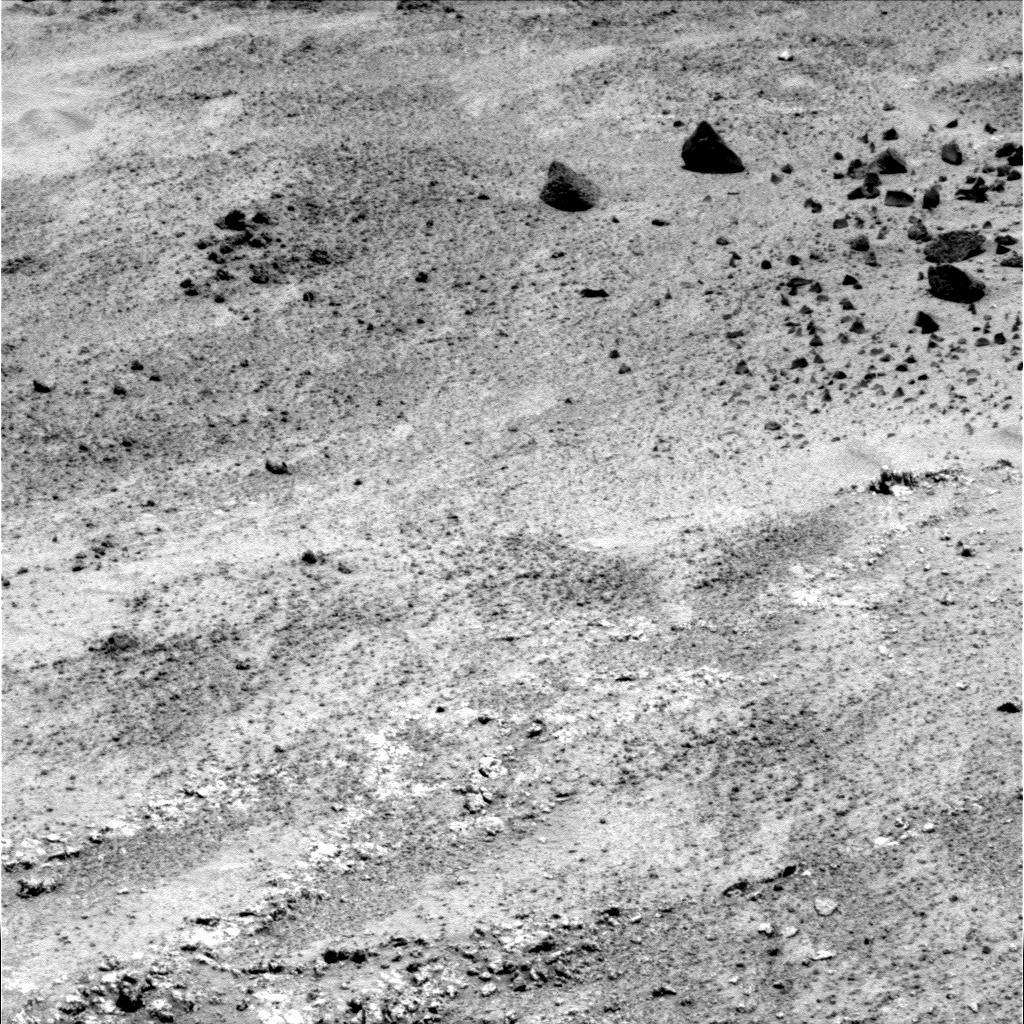
Terrain classes present: Bedrock, Gravel / Sand / Soil, Rock